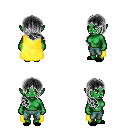
a pixel art fantasy rpg character, female body template, orc, green skin, yellow cape, teal pants, gray right-swept hairstyle, black slippers, four views (front, back, left, right), 2x2 character sprite sheet, small pixel art, hard edges, no anti-aliasing